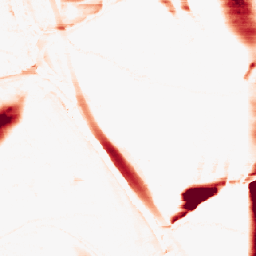
Category: morphological
Decomposition family: morphological_rect
Decomposition parameters: operation: opening
width: 50
height: 5
Upsampling method: area
Upsampling parameters: scale: 4
Upsampling scale: 4